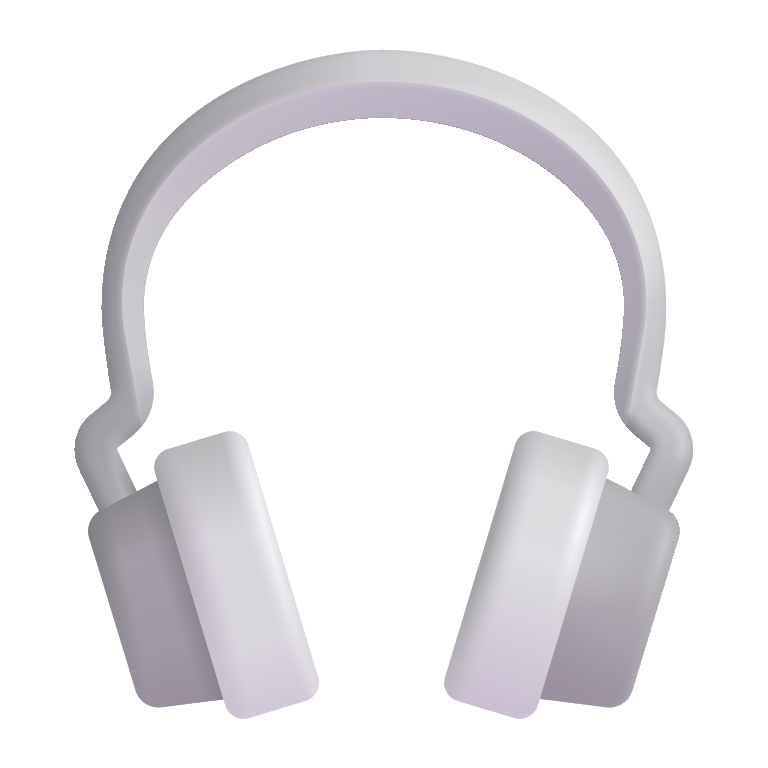
headphone color